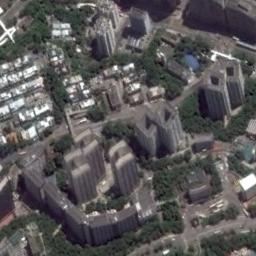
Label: commercial_area